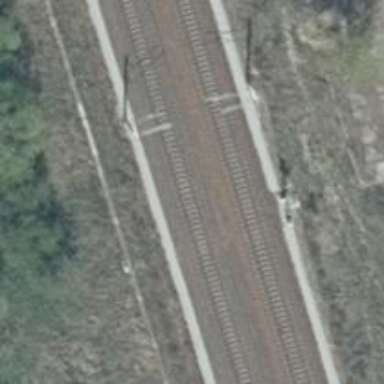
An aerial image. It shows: Railway signal.